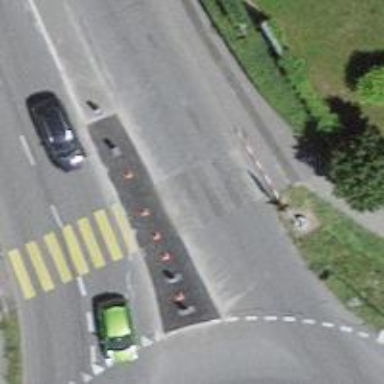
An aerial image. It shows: Marked uncontrolled crossing with island on the road.